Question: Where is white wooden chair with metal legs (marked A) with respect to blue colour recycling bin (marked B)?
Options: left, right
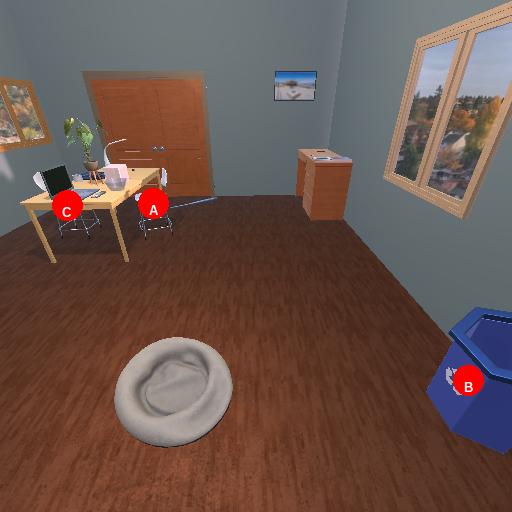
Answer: left